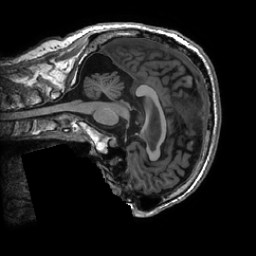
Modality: T1w
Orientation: sagittal
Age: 63
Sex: male
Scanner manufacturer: ge
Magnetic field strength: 3 T
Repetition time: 0.007348 s
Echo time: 0.003036 s